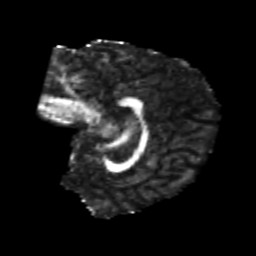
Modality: FA
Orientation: sagittal
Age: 21
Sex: male
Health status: healthy
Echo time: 0.074 s